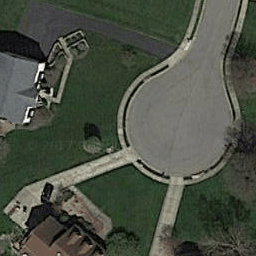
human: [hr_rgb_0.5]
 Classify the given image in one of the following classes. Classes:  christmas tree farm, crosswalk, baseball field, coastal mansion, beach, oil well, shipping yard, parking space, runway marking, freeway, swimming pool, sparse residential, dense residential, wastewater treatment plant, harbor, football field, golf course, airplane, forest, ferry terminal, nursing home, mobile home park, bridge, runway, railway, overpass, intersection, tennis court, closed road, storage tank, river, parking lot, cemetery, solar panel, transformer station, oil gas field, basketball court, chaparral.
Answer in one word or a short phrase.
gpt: closed road